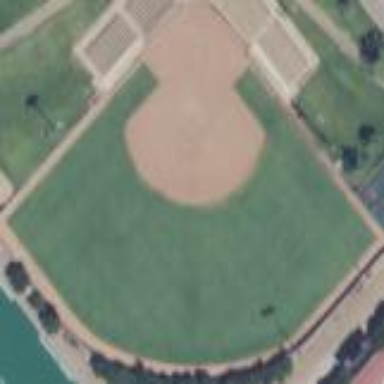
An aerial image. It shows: Softball pitch for leisure and sport activities.